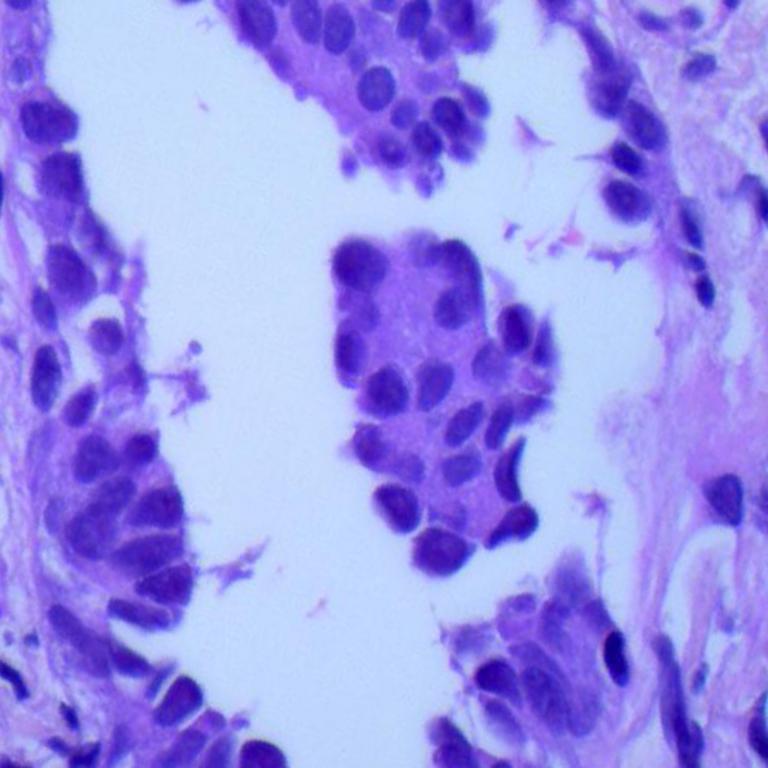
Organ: lung
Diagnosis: adenocarcinomas